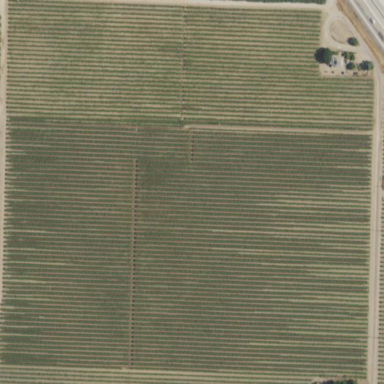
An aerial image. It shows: Beautiful vineyard in the countryside.